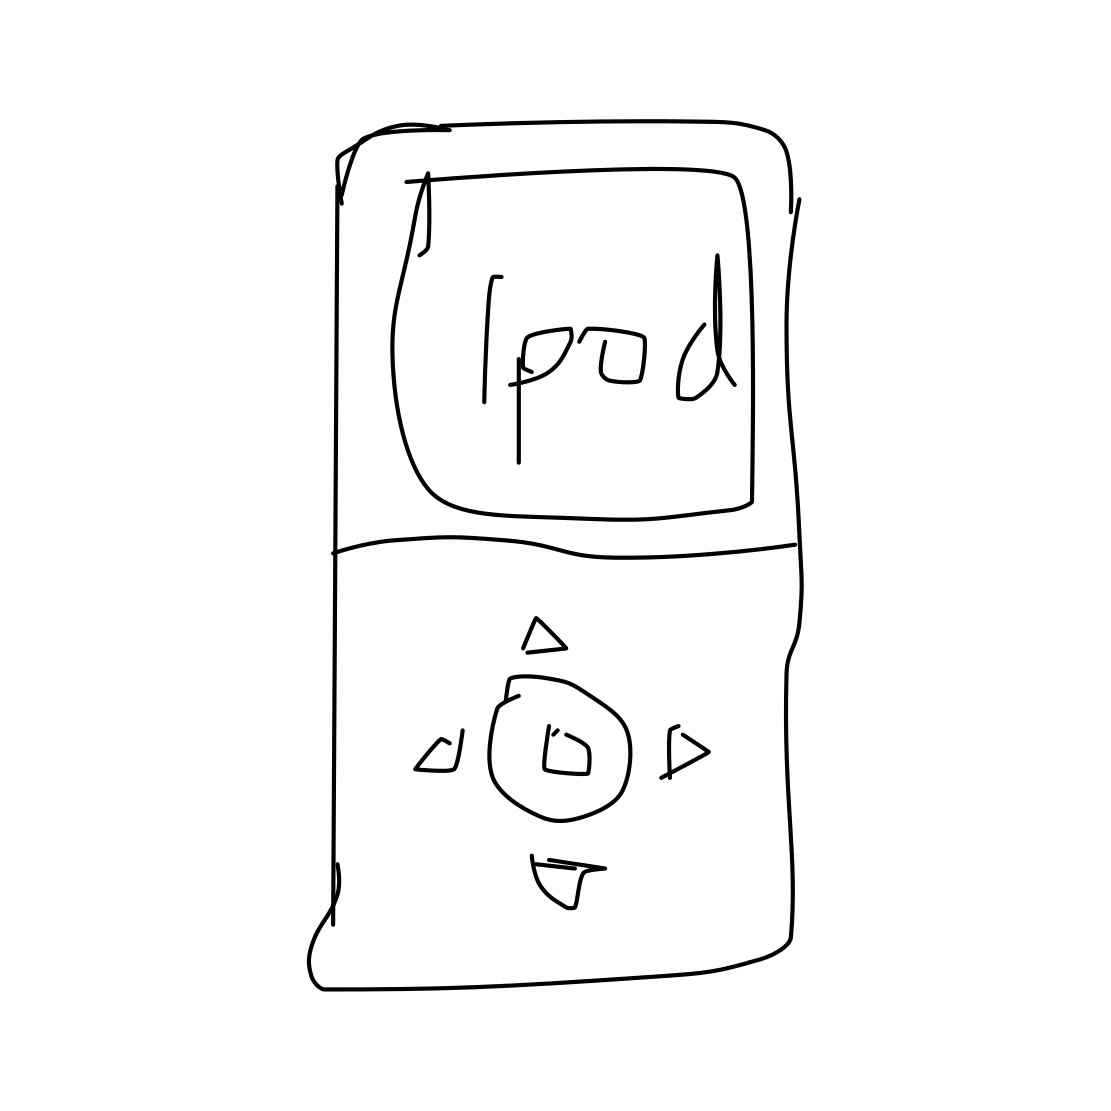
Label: ipod